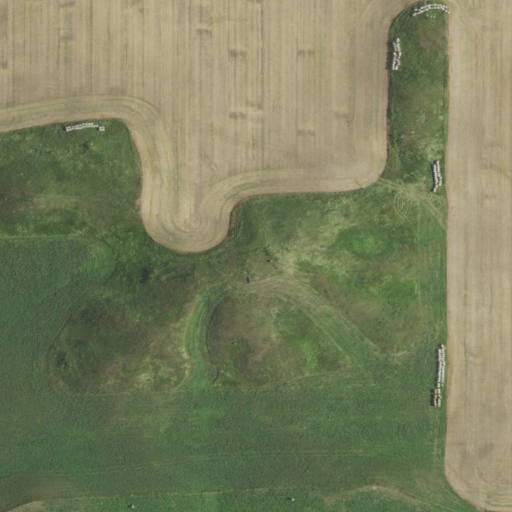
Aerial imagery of mountain in South Dakota named Waters Hill containing grassland and cultivated crops